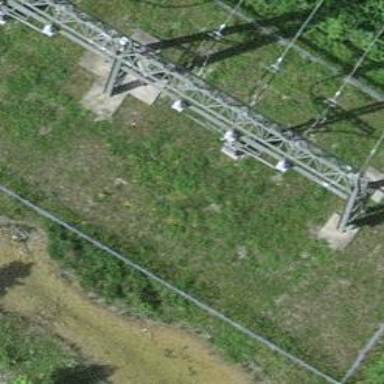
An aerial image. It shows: Power line with three cables.